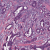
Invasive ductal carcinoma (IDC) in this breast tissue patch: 1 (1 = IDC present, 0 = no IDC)